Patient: sex M, age 48
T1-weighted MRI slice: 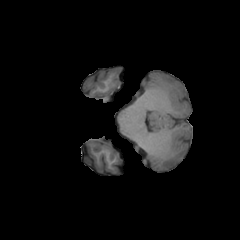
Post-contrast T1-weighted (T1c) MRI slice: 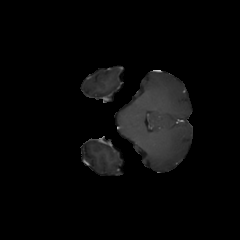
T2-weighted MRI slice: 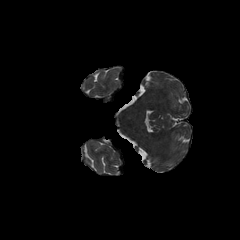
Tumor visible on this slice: no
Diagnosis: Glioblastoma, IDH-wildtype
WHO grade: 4